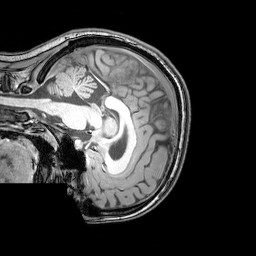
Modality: T1w
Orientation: sagittal
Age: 24
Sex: female
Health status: healthy
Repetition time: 0.081 s
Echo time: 0.037 s